Question: I want to use a Label inside the StatusBar having a foreground color and any background color over it, but problem comes with that is, Background color is visible ans text with foreground color is not visible.
I have also followed some articles
1. <URL>
2. <URL>
and more, but everywhere it is suggested to use TextBlock. even in first link, as label is used inside statusbar, but that was not working.

You can see the snapshot here. and here's my code,
'''
<Grid>
<Grid.RowDefinitions>
<RowDefinition Height="*"></RowDefinition>
<RowDefinition Height="Auto"></RowDefinition>
</Grid.RowDefinitions>
<StatusBar Grid.Row="1" Grid.Column ="0" Height ="20">
<Label Content="It's Label" Foreground="White" Width="239" Background="Blue"></Label>
<TextBlock Text ="It's TextBlock" Foreground="White" Background="Red"></TextBlock>
</StatusBar>
'''
So my question is, am I violating any WPF hierarchy rule or missing something useful information ?
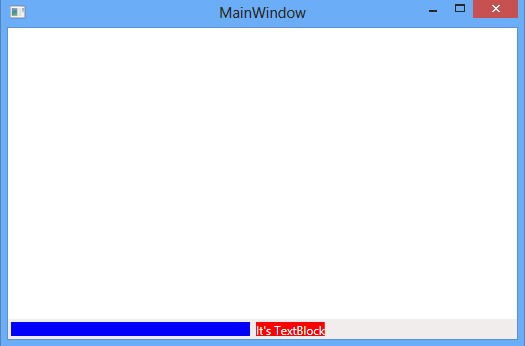
Answer: The that you gave to StatusBar is the problem. Label have a by default. So the height given in StatusBar is not enough for the Label to show its Content. Remove the Height in StatusBar to solve the problem. Also set Padding as 0 to override the default Padding of Label. The modified code looks like below,
'''
<StatusBar Grid.Row="1"
Grid.Column="0">
<Label Content="It's Label"
Foreground="White"
Width="239"
Padding="0"
Background="Blue"></Label>
<TextBlock Text="It's TextBlock"
Foreground="White"
Background="Red"></TextBlock>
</StatusBar>
'''